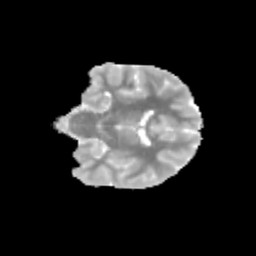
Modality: MD
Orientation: coronal
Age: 10
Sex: female
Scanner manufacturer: siemens
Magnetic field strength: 3 T
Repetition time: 3.8 s
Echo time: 0.07 s